Question:
I <URL>, and someone suggested this type of schema. I'm not familiar with how super/subtypes work. Can you show me a TSQL example of how I would create this database?
Another problem I'm having trouble wrapping my head around, is given an order, and a collection of items in that order, how would I know if an item is a Pizza, Beverage or Side dish?
Thank you.
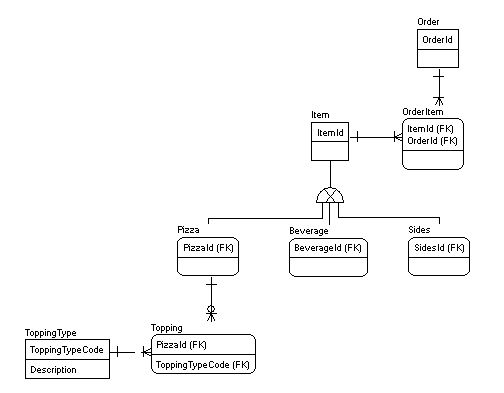
Answer: Tables:
## ITEM_SUPER_TYPE
- -
## ITEM_SUB_TYPE
- - -
## ITEM
- -
This way, the super type can be inferred from the subtype.